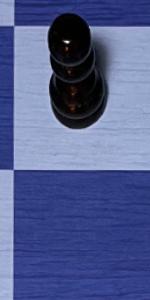
Label: Empty